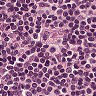
Metastatic tissue present: no